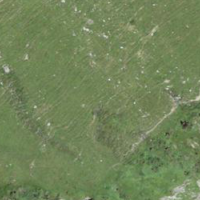
EUNIS habitat code: 26
Species observed at this site:
Falco tinnunculus